Question: I have a store manager. My store can hold multiple categories. A product could belong to multiple categories. For example, if you would sell computer online, you would have two categories.
> MotherboardDell
And my product
> Intel Core i5-4670K
Would belong to both categories. My problem is that the current template I'm in would need 2 Controllers : My ArrayController that holds multiple ObjectControler of my Categories and the one that holds the selected current product. Since a picture is worth a thousand words here's what I'm trying to accomplish :

When the user click on the small arrow, it would add/remove the relation between my product and the selected category.
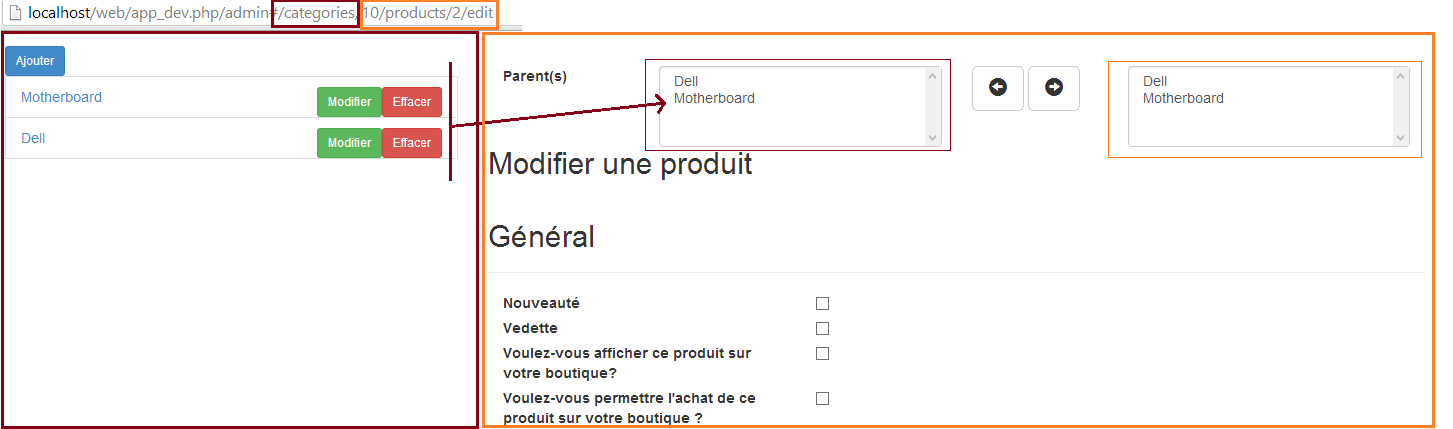
Answer: If you need multiple controllers, you can add a "needs" property to your main controller.
'''
App.ListController = Ember.ArrayController.extend({
needs: [ 'otherController' ]
});
'''
Then, in your template, you can use:
'''
{{controller.otherController.foo}}
'''